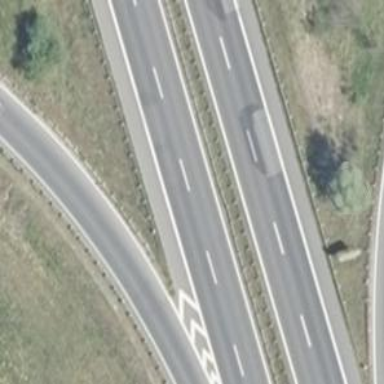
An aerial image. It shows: This is trunk highway with motorroad.